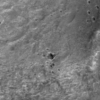
Label: not_dusty